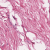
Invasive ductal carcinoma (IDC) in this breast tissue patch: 0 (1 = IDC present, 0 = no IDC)